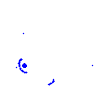
Particle: pion